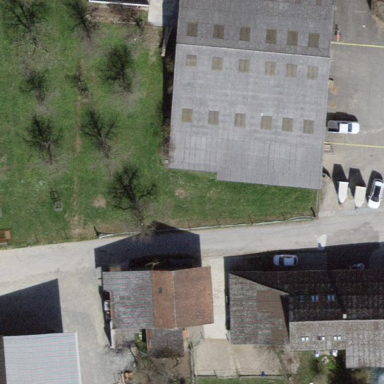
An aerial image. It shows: Building with tile roof.